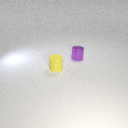
small yellow rubber cylinder in front of small purple metal cylinder